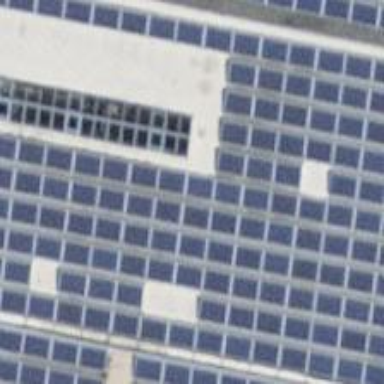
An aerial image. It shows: Solar power generator with photovoltaic panels.